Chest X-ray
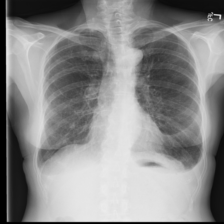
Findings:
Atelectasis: negative
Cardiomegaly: negative
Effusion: negative
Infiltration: negative
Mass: negative
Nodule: negative
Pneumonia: negative
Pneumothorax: negative
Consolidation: negative
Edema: negative
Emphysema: negative
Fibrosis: negative
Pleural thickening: negative
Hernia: negative